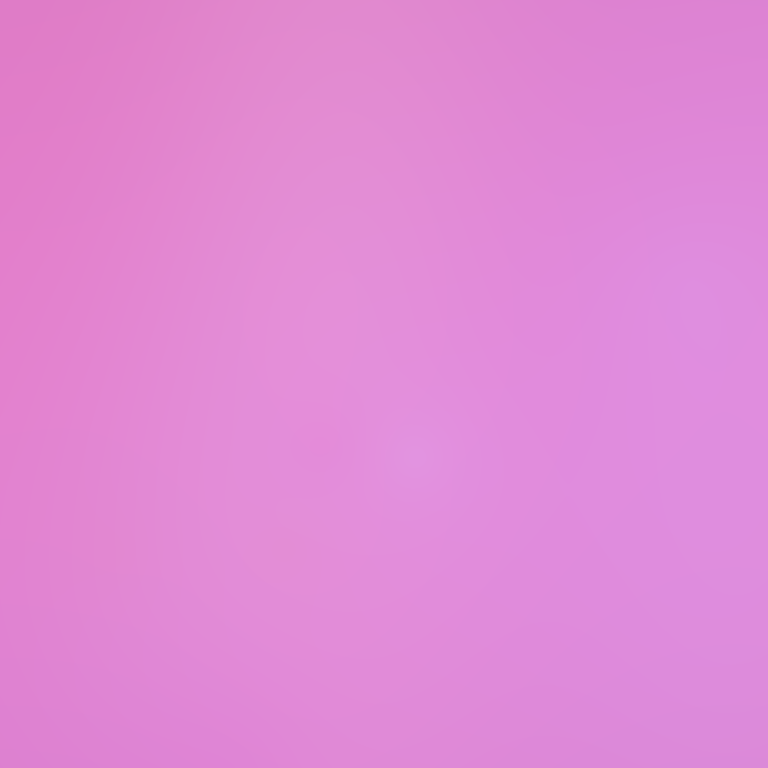
Abstract light effect, smooth blend from soft pink to light purple, calm atmosphere, uniform glow, no room, no furniture, no objects.